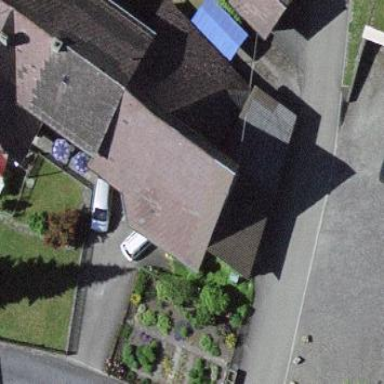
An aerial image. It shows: Garage building.